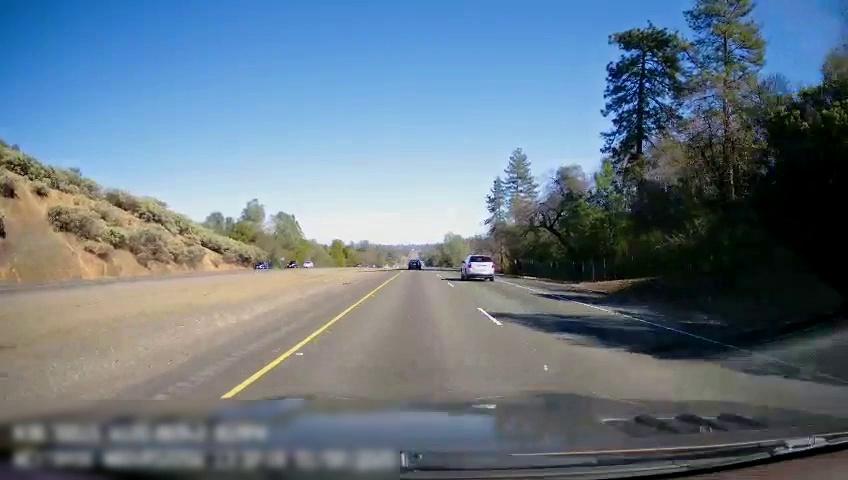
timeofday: Day
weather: Sunny
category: Drivable Space
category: Drivable Space
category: Vehicles | Car
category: Vehicles | Car
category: Vehicles | SUV
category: Vehicles | SUV
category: Vehicles | Car
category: Lanes | Current Lane
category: Lanes | Current Lane
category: Lanes | Alternate Lane